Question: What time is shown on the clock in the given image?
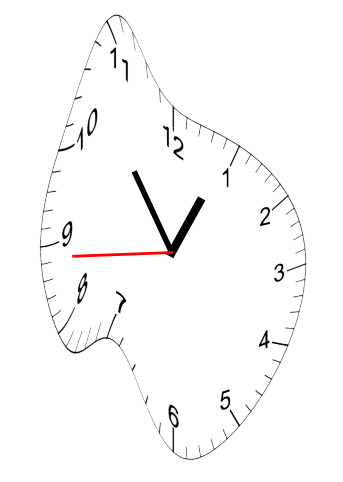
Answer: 12:53:44